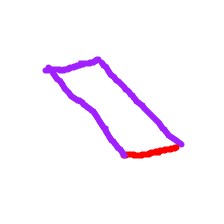
Shape: parallelogram